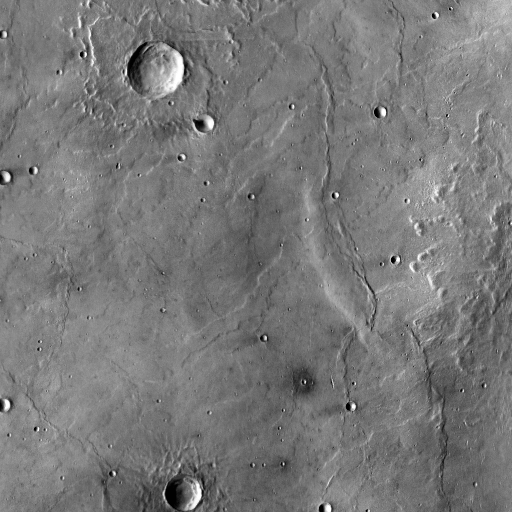
Crater classes present: Background, Other, Layered